Question: I've created custom post type for events in WordPress and now I'm trying to list them all along with values from custom meta boxes on my page template that I called Events.
Values from meta boxes are being repeated and this is followed with a pattern:
- latest post is fine, - older post shows its meta box values and values from the latest post, - and so on.
This is a screenshot of what is going on:
This is a query that shows posts:
'''
<?php
/*
Template Name: Event
*/
?>
<?php get_header(); ?>
<?php if (have_posts()) : while (have_posts()) : the_post();
if ( get_post_meta($post->ID, '_ct_hdr_value') ) : ?>
<div class="page-name innerpage<?php echo $post->post_name; ?>">
<div class="row">
<div class="twelvecol">
<h1 class="page-h1"><?php the_title(); ?> </h1>
</div>
</div>
</div>
<?php endif;?>
<div class="row">
<div class="page-container">
<div class="row">
<div class="content twelvecol">
<?php echo the_content();
endwhile;
endif; ?>
</div>
</div>
<section class="events cf">
<h3 class="fancy"><span>Upcoming events</span></h3>
<ul id="office-list" class="cf">
<?php
query_posts(array('post_type' => 'event', 'posts_per_page' => 30) );
if (have_posts()) : while (have_posts()) : the_post();?>
<li class="sixcol cf">
<article class="event cf">
<a class="cf" href="<?php echo the_permalink(); ?>">
<h5 class="text-center"><?php the_title(); ?></h5>
</a>
<br>
<a class="cf" href="<?php echo the_permalink(); ?>">
<?php the_post_thumbnail('full', array( 'class' => 'img-center img-responsive event-thumb')); ?>
</a>
<?php the_content() ?>
<section class="event-details">
<section class="event-address cf">
<?php
$adress = $address = $date = $city;
if (get_post_meta($post->ID, '_event_date_value',true) ) {
echo $date. '<i class="fa fa-calendar"></i> ',
$date = get_post_meta($post->ID, '_event_date_value', true);
echo '<br>';
}
if (get_post_meta($post->ID, '_event_address_value',true) ) {
echo $address. '<i class="fa fa-map-marker"></i> ',
$address = get_post_meta($post->ID, '_event_address_value', true);
}
if (get_post_meta($post->ID, '_event_city_value',true) ) {
echo $city. ', ',
$city = get_post_meta($post->ID, '_event_city_value', true);
}
?></section>
</section>
</article>
</li>
<?php
endwhile;
endif; ?>
</ul>
</section>
</div>
</div>
<?php get_footer(); ?>
'''
Any advice for a php newbie is more than welcome. :)
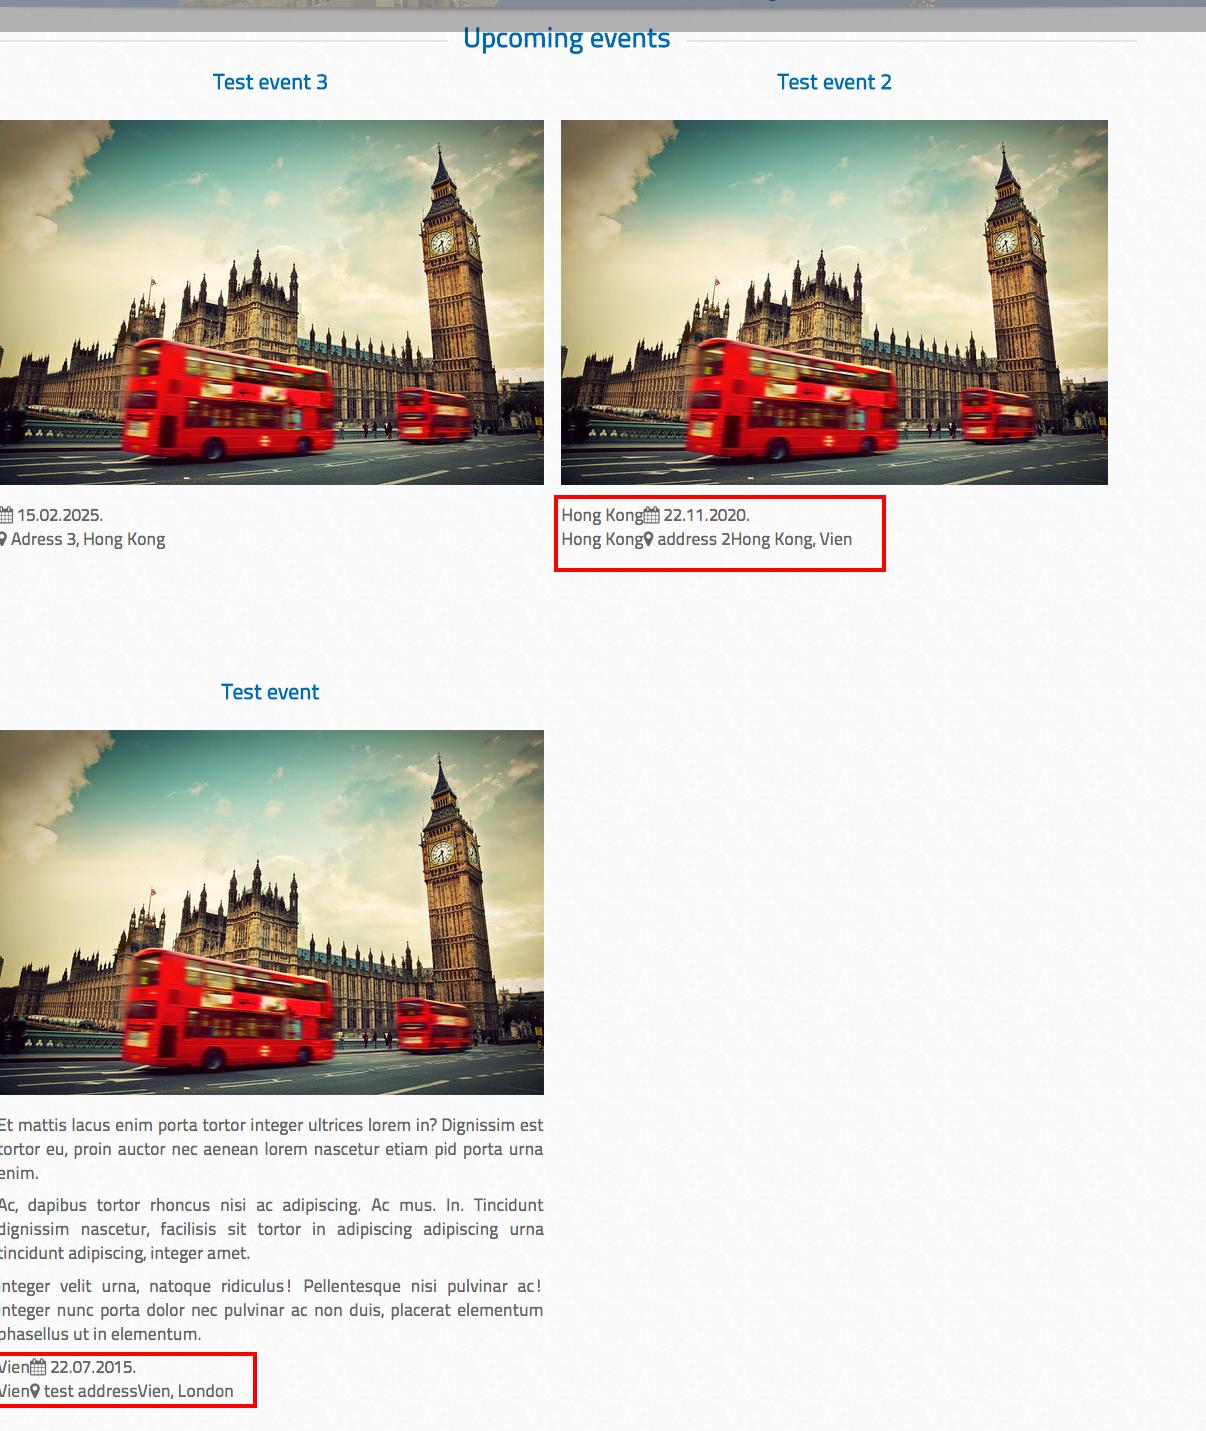
Answer: As I already stated, you should never use 'query_posts' as it breaks the main query and pagination. Use 'WP_Query' or 'get_posts' for custom queries, if you really need the use of custom queries
From your page template, I believe you are using the page loop for custom info and then your custom query to show your event posts.
Just before I continue, pro tip, do not use ':' and 'endif' and 'endwhile'. Although it is perfectly valid php, it is hard to debug as code editors don't support this syntax. Make use of the old faithful curlies. All code editors support them, and they make debug much easier
This is what your code should look like: ()
'''
// Page main loop, the main query
if ( have_posts() ) {
while ( have_posts() ) {
the_post();
// Your markup and template tags
}
}
// Add you custom upcoming events heading here
// Now for our loop to show event posts
$args = array(
'post_type' = 'event',
'posts_per_page' => 30
);
$q = new WP_Query( $args );
if ( $q->have_posts() ) {
while ( $q->have_posts() ) {
$q->the_post();
// Your custom loop markup and template tags
}
wp_reset_postdata();
}
'''
## EDIT
Your completed code should look like this:
'''
<?php
/*
Template Name: Event
*/
?>
<?php get_header(); ?>
<?php
if (have_posts()) {
while (have_posts()) {
the_post();
if ( get_post_meta($post->ID, '_ct_hdr_value') ) { ?>
<div class="page-name innerpage<?php echo $post->post_name; ?>">
<div class="row">
<div class="twelvecol">
<h1 class="page-h1"><?php the_title(); ?> </h1>
</div>
</div>
</div>
<?php } ?>
<div class="row">
<div class="page-container">
<div class="row">
<div class="content twelvecol">
<?php the_content(); ?>
</div>
<?php
}
}
?>
</div>
</div>
<section class="events cf">
<h3 class="fancy">
<span>Upcoming events</span>
</h3>
<ul id="office-list" class="cf">
<?php
$args = array(
'post_type' = 'event',
'posts_per_page' => 30
);
$q = new WP_Query( $args );
if ( $q->have_posts() ) {
while ( $q->have_posts() ) {
$q->the_post(); ?>
<li class="sixcol cf">
<article class="event cf">
<a class="cf" href="<?php echo the_permalink(); ?>">
<h5 class="text-center"><?php the_title(); ?></h5>
</a>
<br>
<a class="cf" href="<?php echo the_permalink(); ?>">
<?php the_post_thumbnail('full', array( 'class' => 'img-center img-responsive event-thumb')); ?>
</a>
<?php the_content() ?>
<section class="event-details">
<section class="event-address cf">
<?php
$adress = $address = $date = $city;
if (get_post_meta($post->ID, '_event_date_value',true) ) {
echo $date. '<i class="fa fa-calendar"></i> ',
$date = get_post_meta($post->ID, '_event_date_value', true);
echo '<br>';
}
if (get_post_meta($post->ID, '_event_address_value',true) ) {
echo $address. '<i class="fa fa-map-marker"></i> ',
$address = get_post_meta($post->ID, '_event_address_value', true);
}
if (get_post_meta($post->ID, '_event_city_value',true) ) {
echo $city. ', ',
$city = get_post_meta($post->ID, '_event_city_value', true);
}
?>
</section>
</section>
</article>
</li>
<?php
}
wp_reset_postdata();
}
?>
</ul>
</section>
</div>
</div>
<?php get_footer(); ?>
'''